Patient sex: F
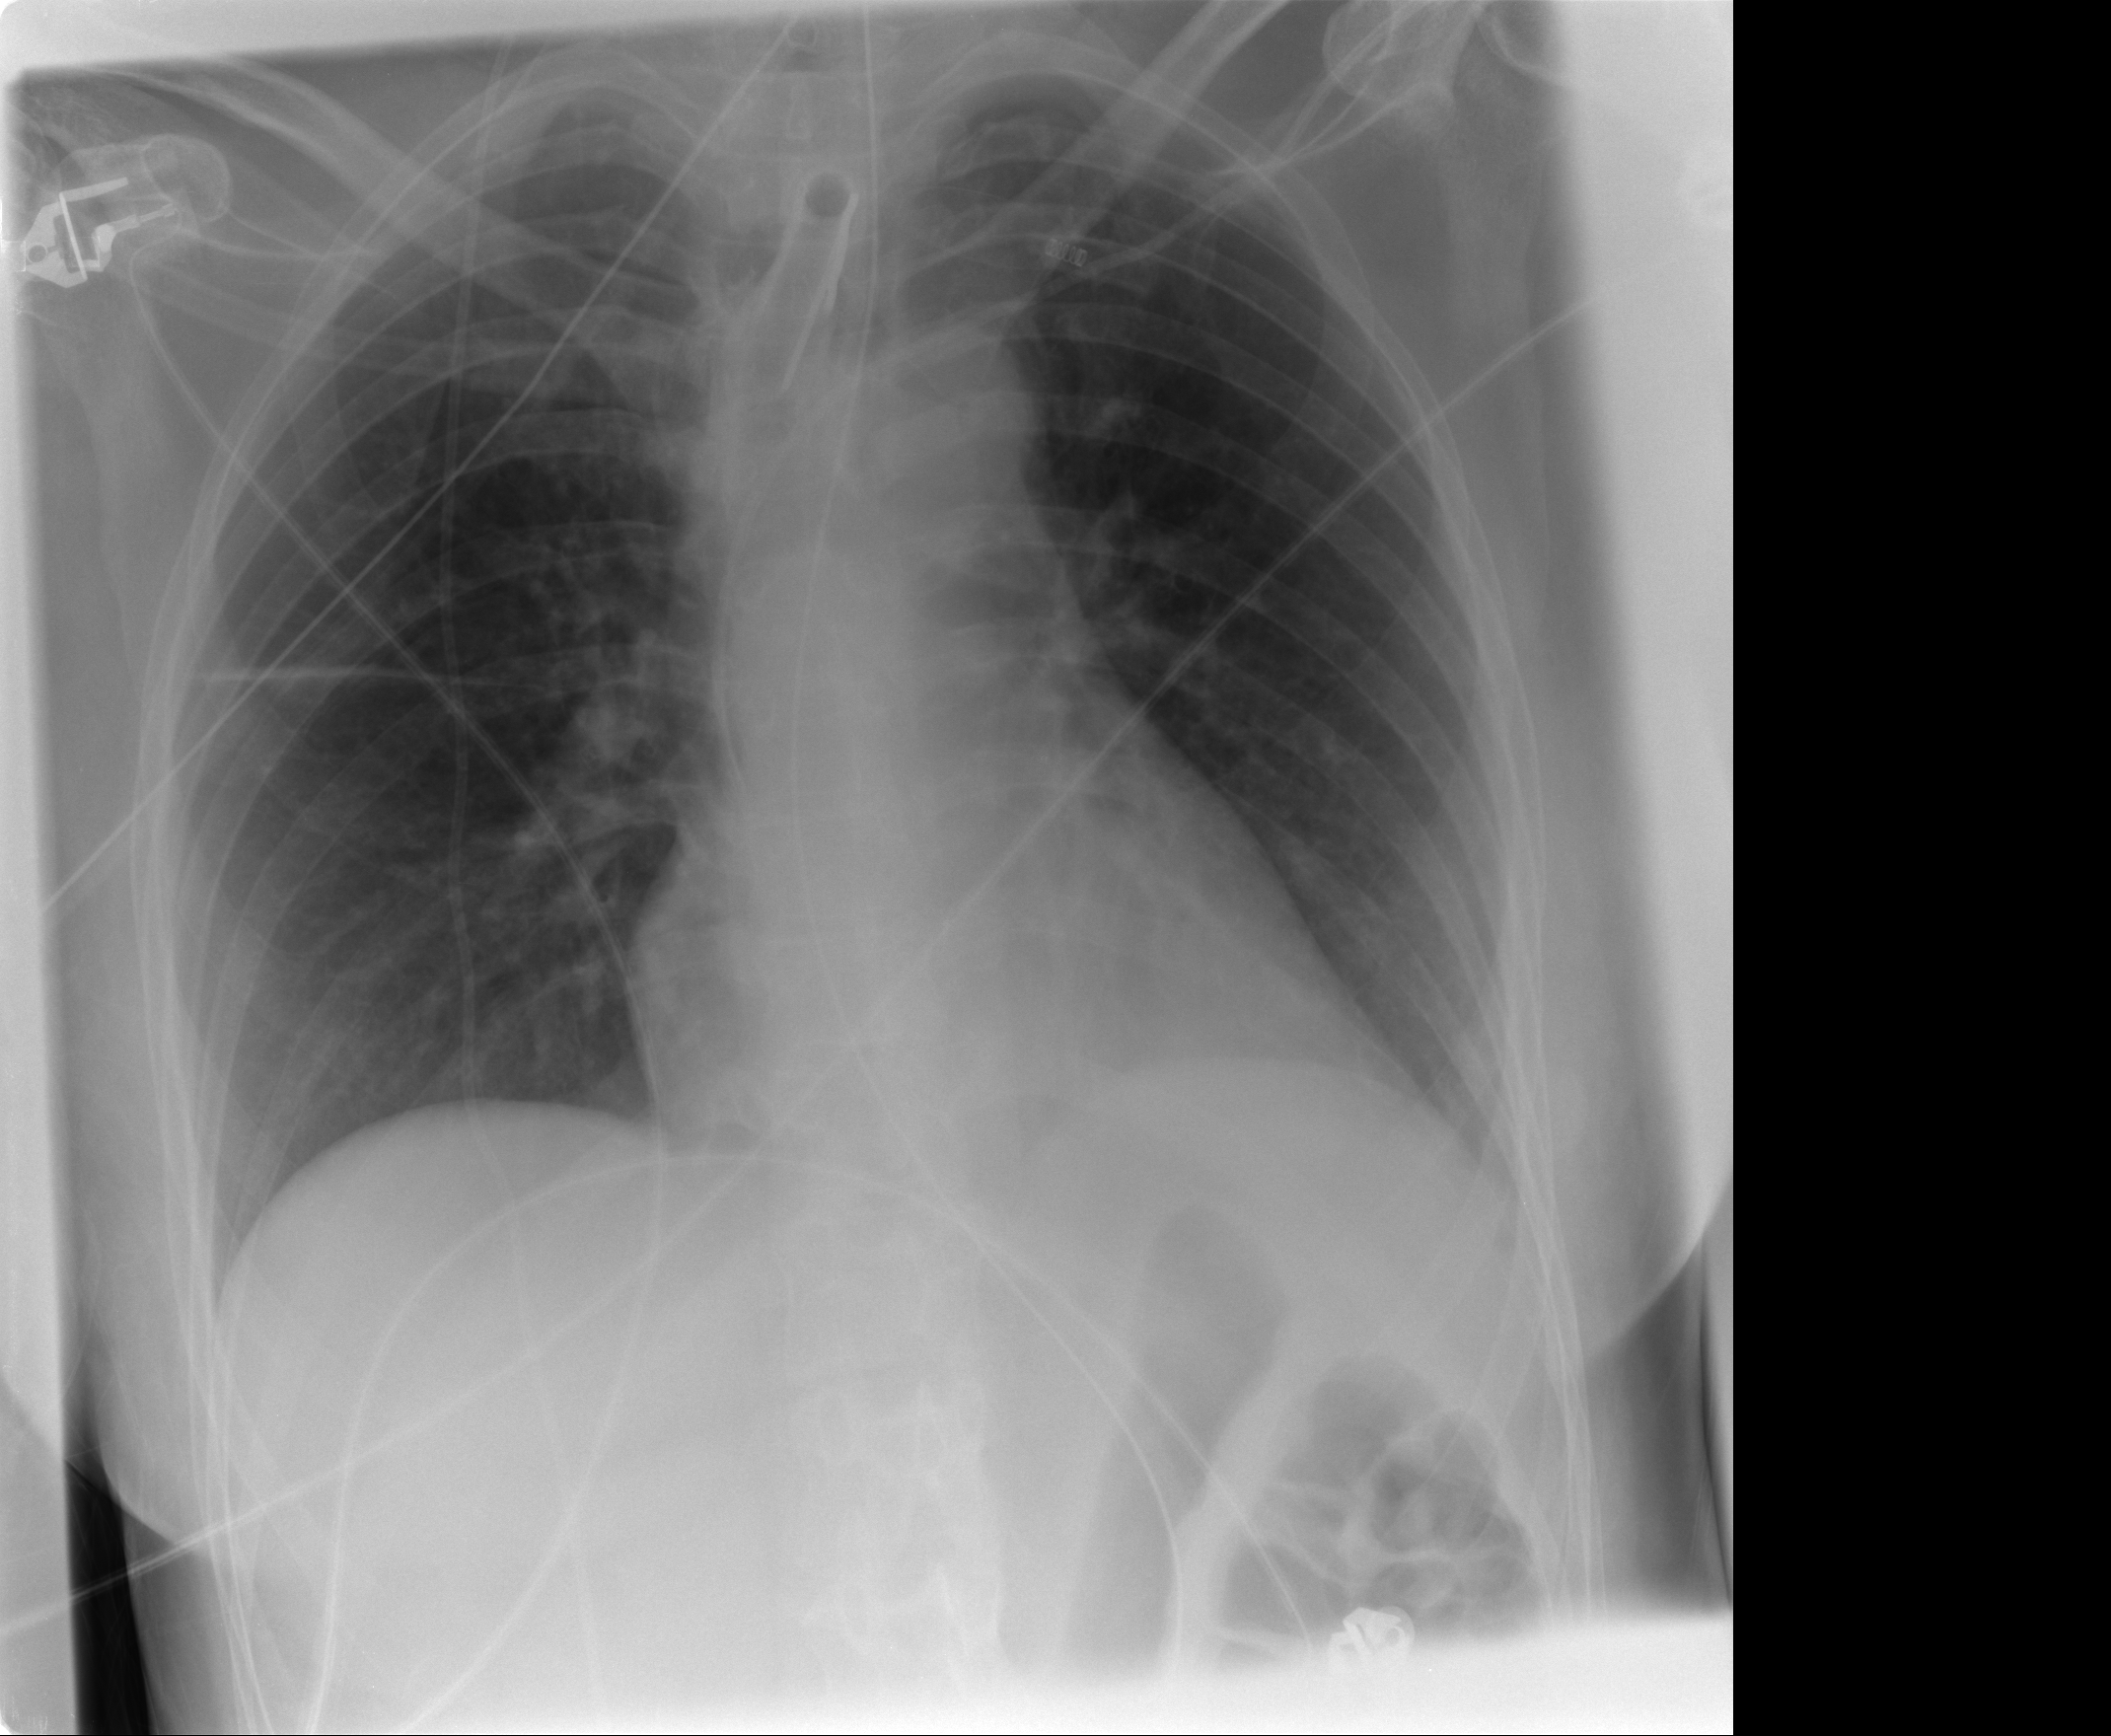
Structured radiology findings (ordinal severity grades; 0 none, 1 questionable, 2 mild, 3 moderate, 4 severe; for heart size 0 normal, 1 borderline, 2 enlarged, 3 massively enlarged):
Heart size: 0
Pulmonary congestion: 0
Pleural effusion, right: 0
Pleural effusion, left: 0
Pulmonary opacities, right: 0
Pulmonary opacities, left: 0
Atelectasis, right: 2
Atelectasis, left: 2